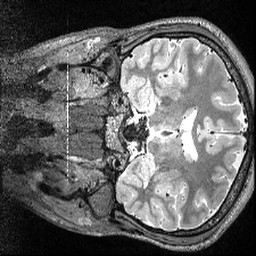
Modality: T2w
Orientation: coronal
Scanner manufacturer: siemens
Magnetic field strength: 3 T
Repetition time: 3.2 s
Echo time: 0.566 s